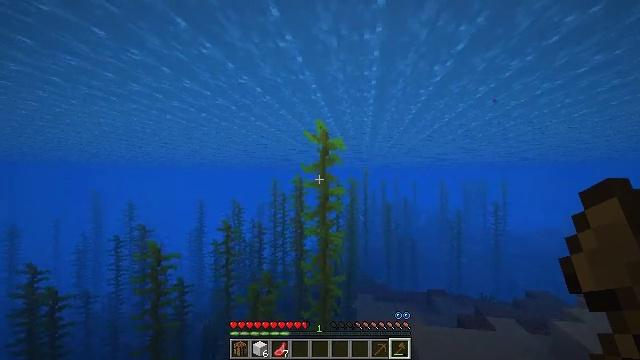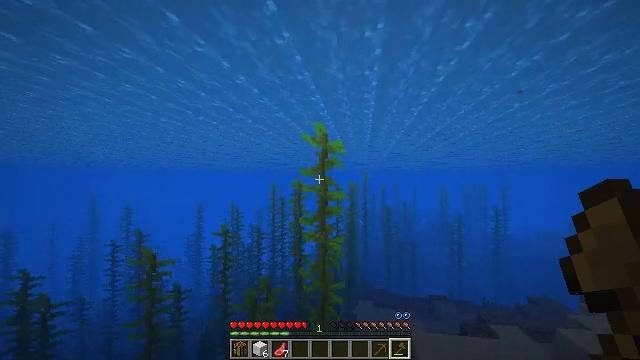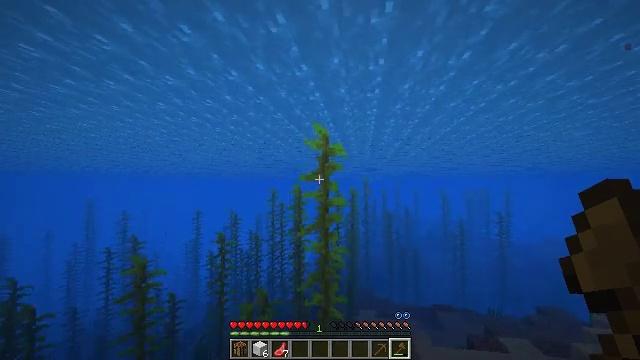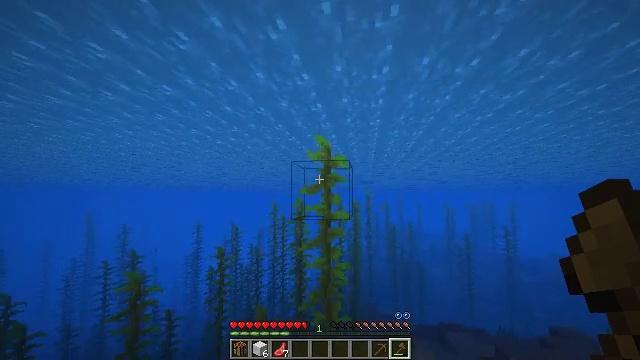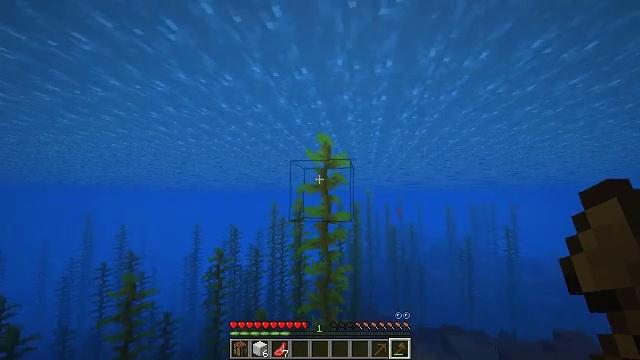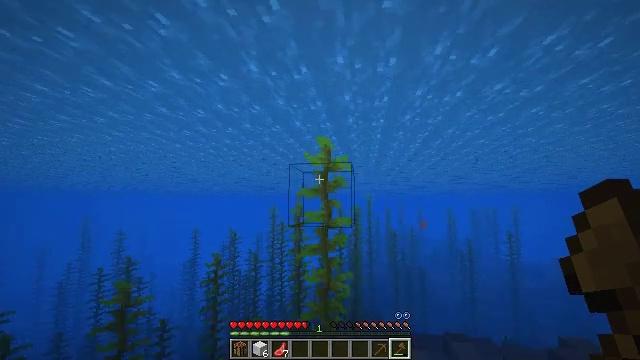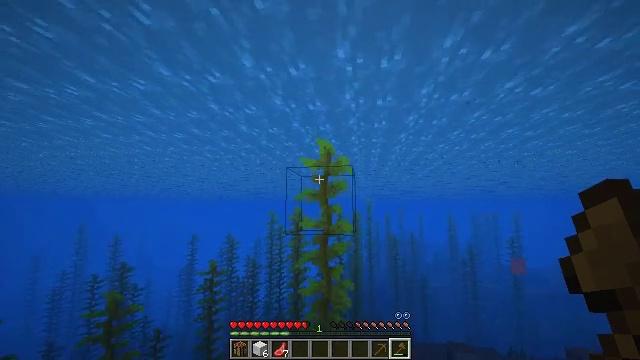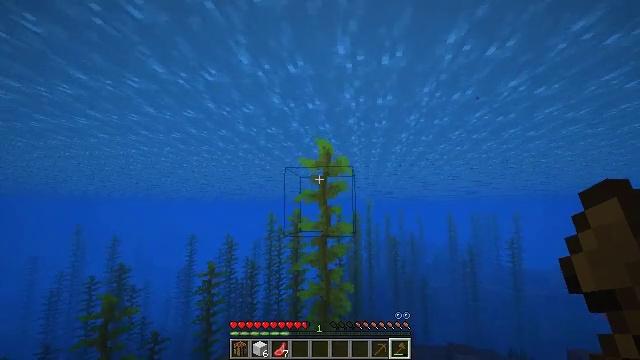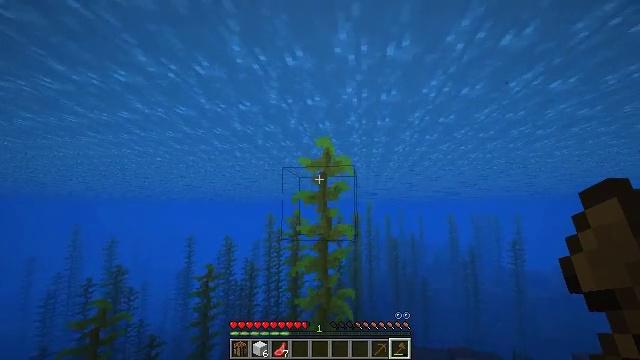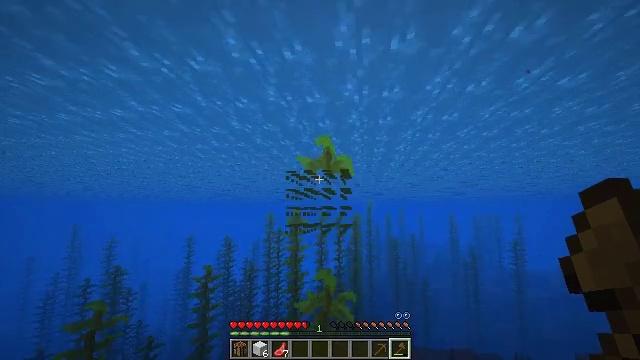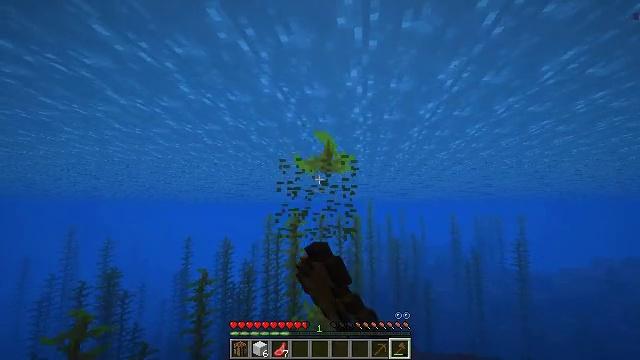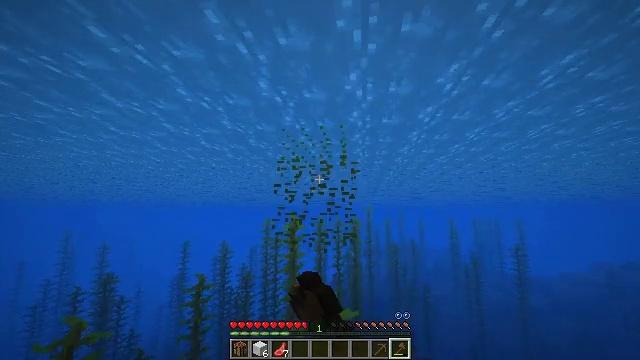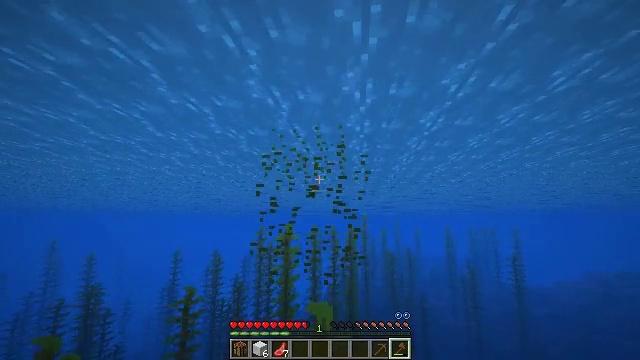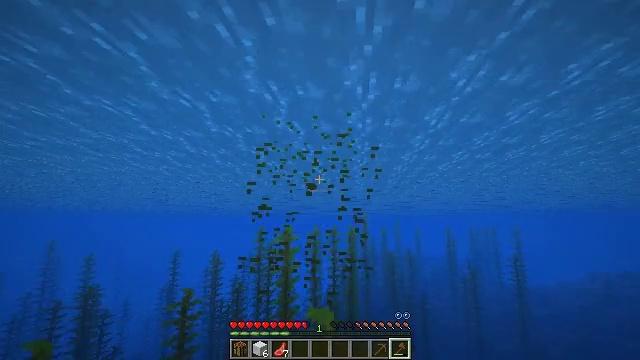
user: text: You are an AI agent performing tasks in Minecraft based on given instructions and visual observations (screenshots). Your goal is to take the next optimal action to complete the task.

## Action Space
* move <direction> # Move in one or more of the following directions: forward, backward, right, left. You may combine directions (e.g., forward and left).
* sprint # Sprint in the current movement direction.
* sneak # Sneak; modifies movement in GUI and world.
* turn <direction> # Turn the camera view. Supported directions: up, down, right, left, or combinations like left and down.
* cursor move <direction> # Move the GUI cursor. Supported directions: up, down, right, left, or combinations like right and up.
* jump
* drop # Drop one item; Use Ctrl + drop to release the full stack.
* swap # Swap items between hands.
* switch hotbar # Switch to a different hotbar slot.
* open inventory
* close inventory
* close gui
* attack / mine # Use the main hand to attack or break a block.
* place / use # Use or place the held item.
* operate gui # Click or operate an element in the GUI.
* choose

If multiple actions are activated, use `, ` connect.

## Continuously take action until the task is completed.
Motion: motion action
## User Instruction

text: Collect kelp plant from the sea.
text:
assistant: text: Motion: move forward
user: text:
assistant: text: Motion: move forward, turn up
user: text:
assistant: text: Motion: move forward, turn up
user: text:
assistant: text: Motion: move forward
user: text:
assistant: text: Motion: move forward
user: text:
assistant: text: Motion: move forward, turn up
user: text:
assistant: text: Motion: move forward
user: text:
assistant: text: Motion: move forward
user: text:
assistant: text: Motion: move forward, attack / mine
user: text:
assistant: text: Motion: move forward, attack / mine
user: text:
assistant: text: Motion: move forward, attack / mine
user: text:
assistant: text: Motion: move forward, turn right and up, attack / mine
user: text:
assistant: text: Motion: move forward, attack / mine
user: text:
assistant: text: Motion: attack / mine